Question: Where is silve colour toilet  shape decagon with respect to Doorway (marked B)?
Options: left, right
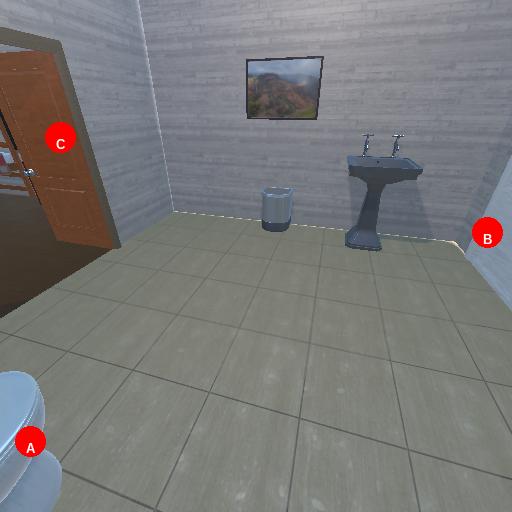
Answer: left